Question: I'm developing a media player based on libvc, I want to make a progress bar like the one in Kmplayer for example, I'm thinking in a bar that shows the progress but also allow me to change the position of the movie with a click on the desired position on the bar. Also the Kmplayer's progress bar shows the title of the movie in the left side and the duration/elapsed time in the rigth side.(Attached Picture shows desired effects marked in green)
How can I copy that look? I think that I need to create my own subclass of QProgressBar but Could someone point me in the rigth direction please? ...
Kmplayer Progress Bar Picture

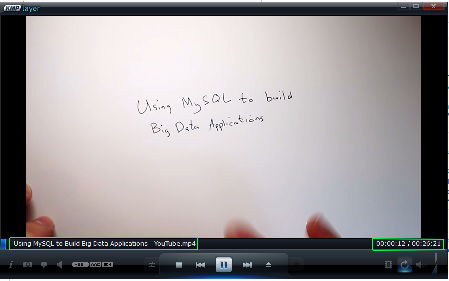
Answer: Here an example of <URL>:
'''
void ProgressBar::paintEvent(QPaintEvent *e)
{
QProgressBar::paintEvent(e); // draw default
// draw your information
QPainter painter(this);
// the pen
QPen pen = painter.pen();
pen.setColor(Qt::black);
// write
painter.setPen(pen);
painter.drawText(1, 1, width()-1, height()-1,
Qt::AlignLeft | Qt::AlignVCenter,
"filename.mp4");
painter.drawText(1, 1, width()-1, height()-1,
Qt::AlignRight | Qt::AlignVCenter,
"your time");
painter.end();
}
'''
Will give you something like this:
<URL>